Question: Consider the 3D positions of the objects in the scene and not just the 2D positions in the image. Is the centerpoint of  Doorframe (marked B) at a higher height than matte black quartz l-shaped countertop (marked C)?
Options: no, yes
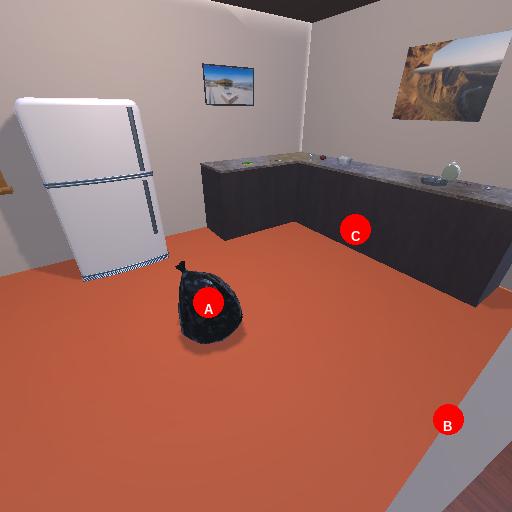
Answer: no